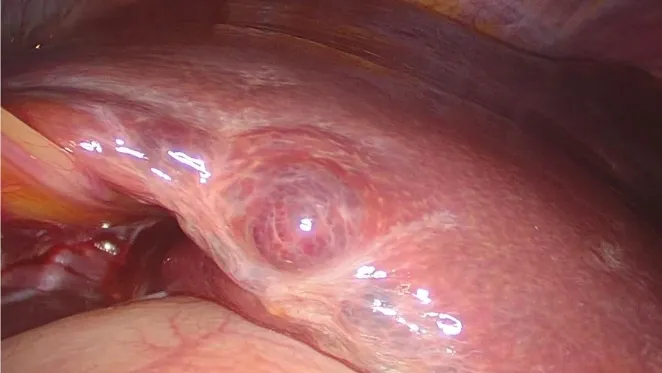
(B) Hepatic intraparenchymal lesions.
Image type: medical_photograph (other_medical_photograph)